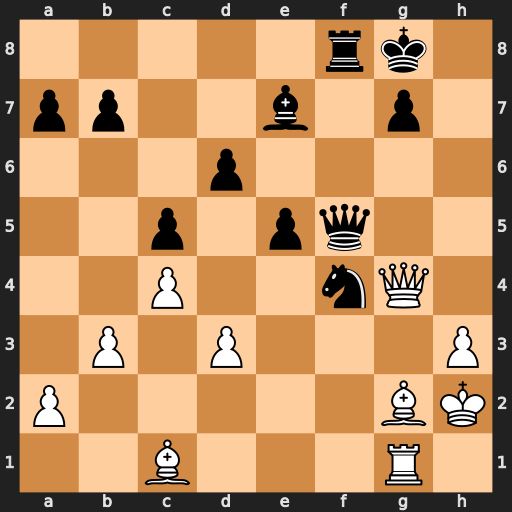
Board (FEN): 5rk1/pp2b1p1/3p4/2p1pq2/2P2nQ1/1P1P3P/P5BK/2B3R1
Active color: w
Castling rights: -
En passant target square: -
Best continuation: Bd5+ Nxd5 Qxg7#